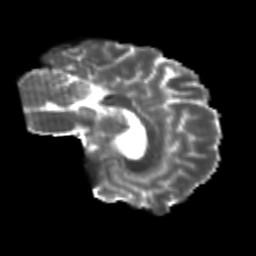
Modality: T2w
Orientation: sagittal
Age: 26
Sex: male
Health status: healthy
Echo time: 0.074 s